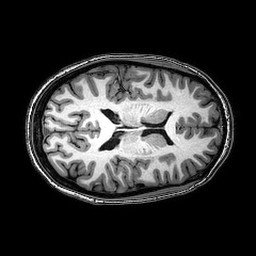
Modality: T1w
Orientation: axial
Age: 25
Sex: female
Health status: healthy
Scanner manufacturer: philips
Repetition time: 0.008219 s
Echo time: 0.00377 s